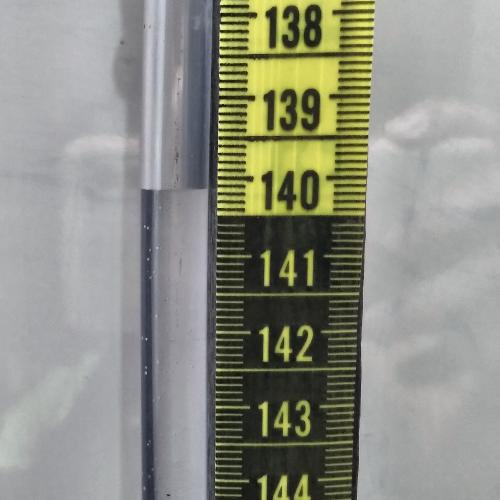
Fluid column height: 140.1 cm